Question: I am new to Bootstrap and wondering what the best way to float images in Twitter Bootstrap 3 is. I have an image that can either be floated left or right of text content, but on a very small screen (ie. mobile) I want it to take up the full width. I also want some margin between image and content which I have had to add inline.
So far I have code something like this:
'''
<div class="row">
<a href="#">
<img alt="sample 1" class="img-thumbnail pull-left" style="margin-right:20px;" src="/resource/image/35392/1.jpg?w=110" />
</a>
<p>Test of main image and gallery...</p>
</div>
'''
This ends up looking something like this:

This looks okay but doesn't meet my need for taking full width on a very small screen.
Note that I would like the text to flow around (including under) the image too, rather than it just being a column. Hopefully this is possible.
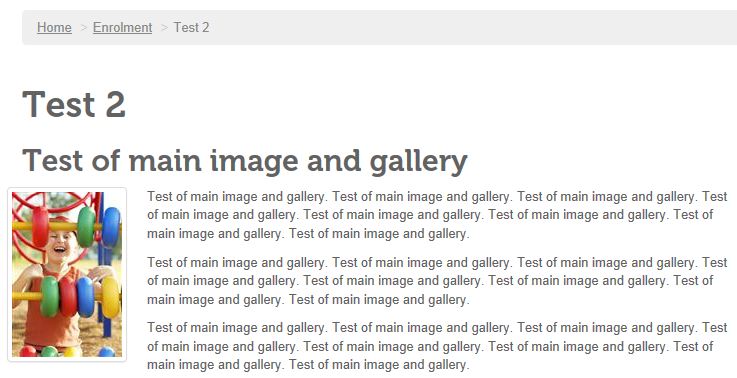
Answer: There are two ways to do this:
1. Split the text image and text to its right into columns.
<URL>
Add this CSS: img {width: 100%;}
'''
<div class="row">
<div class="col-sm-4">
<img class="img-responsive" src="http://placeimg.com/200/260/tech" alt=""/>
</div>
<div class="col-sm-8">
<p>Lorem ipsum Magna sed cillum occaecat exercitation do ad consectetur ut qui mollit pariatur irure veniam cillum ut reprehenderit consectetur amet reprehenderit elit incididunt enim tempor proident magna dolore amet occaecat enim proident dolor magna eu.</p>
<p>Lorem ipsum Magna sed cillum occaecat exercitation do ad consectetur ut qui mollit pariatur irure veniam cillum ut reprehenderit consectetur amet reprehenderit elit incididunt enim tempor proident magna dolore amet occaecat enim proident dolor magna eu.</p>
<p>Lorem ipsum Magna sed cillum occaecat exercitation do ad consectetur ut qui mollit pariatur irure veniam cillum ut reprehenderit consectetur amet reprehenderit elit incididunt enim tempor proident magna dolore amet occaecat enim proident dolor magna eu.</p>
</div>
</div>
'''
The other way is to use a float and then control it with a media query.
<URL>
'''
img {
float: left;
margin-right: 1.5em;
}
@media (max-width: 768px) {
img {
display: block;
float: left;
margin: 0;
margin-bottom: 1.5em;
width: 100%;
}
}
<div class="row">
<div class="col-sm-12">
<img class="img-responsive" src="http://placeimg.com/200/260/tech" alt=""/>
<p>Lorem ipsum Magna sed cillum occaecat exercitation do ad consectetur ut qui mollit pariatur irure veniam cillum ut reprehenderit consectetur amet reprehenderit elit incididunt enim tempor proident magna dolore amet occaecat enim proident dolor magna eu.</p>
<p>Lorem ipsum Magna sed cillum occaecat exercitation do ad consectetur ut qui mollit pariatur irure veniam cillum ut reprehenderit consectetur amet reprehenderit elit incididunt enim tempor proident magna dolore amet occaecat enim proident dolor magna eu.</p>
<p>Lorem ipsum Magna sed cillum occaecat exercitation do ad consectetur ut qui mollit pariatur irure veniam cillum ut reprehenderit consectetur amet reprehenderit elit incididunt enim tempor proident magna dolore amet occaecat enim proident dolor magna eu.</p>
</div>
</div>
'''